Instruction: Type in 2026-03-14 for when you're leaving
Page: home
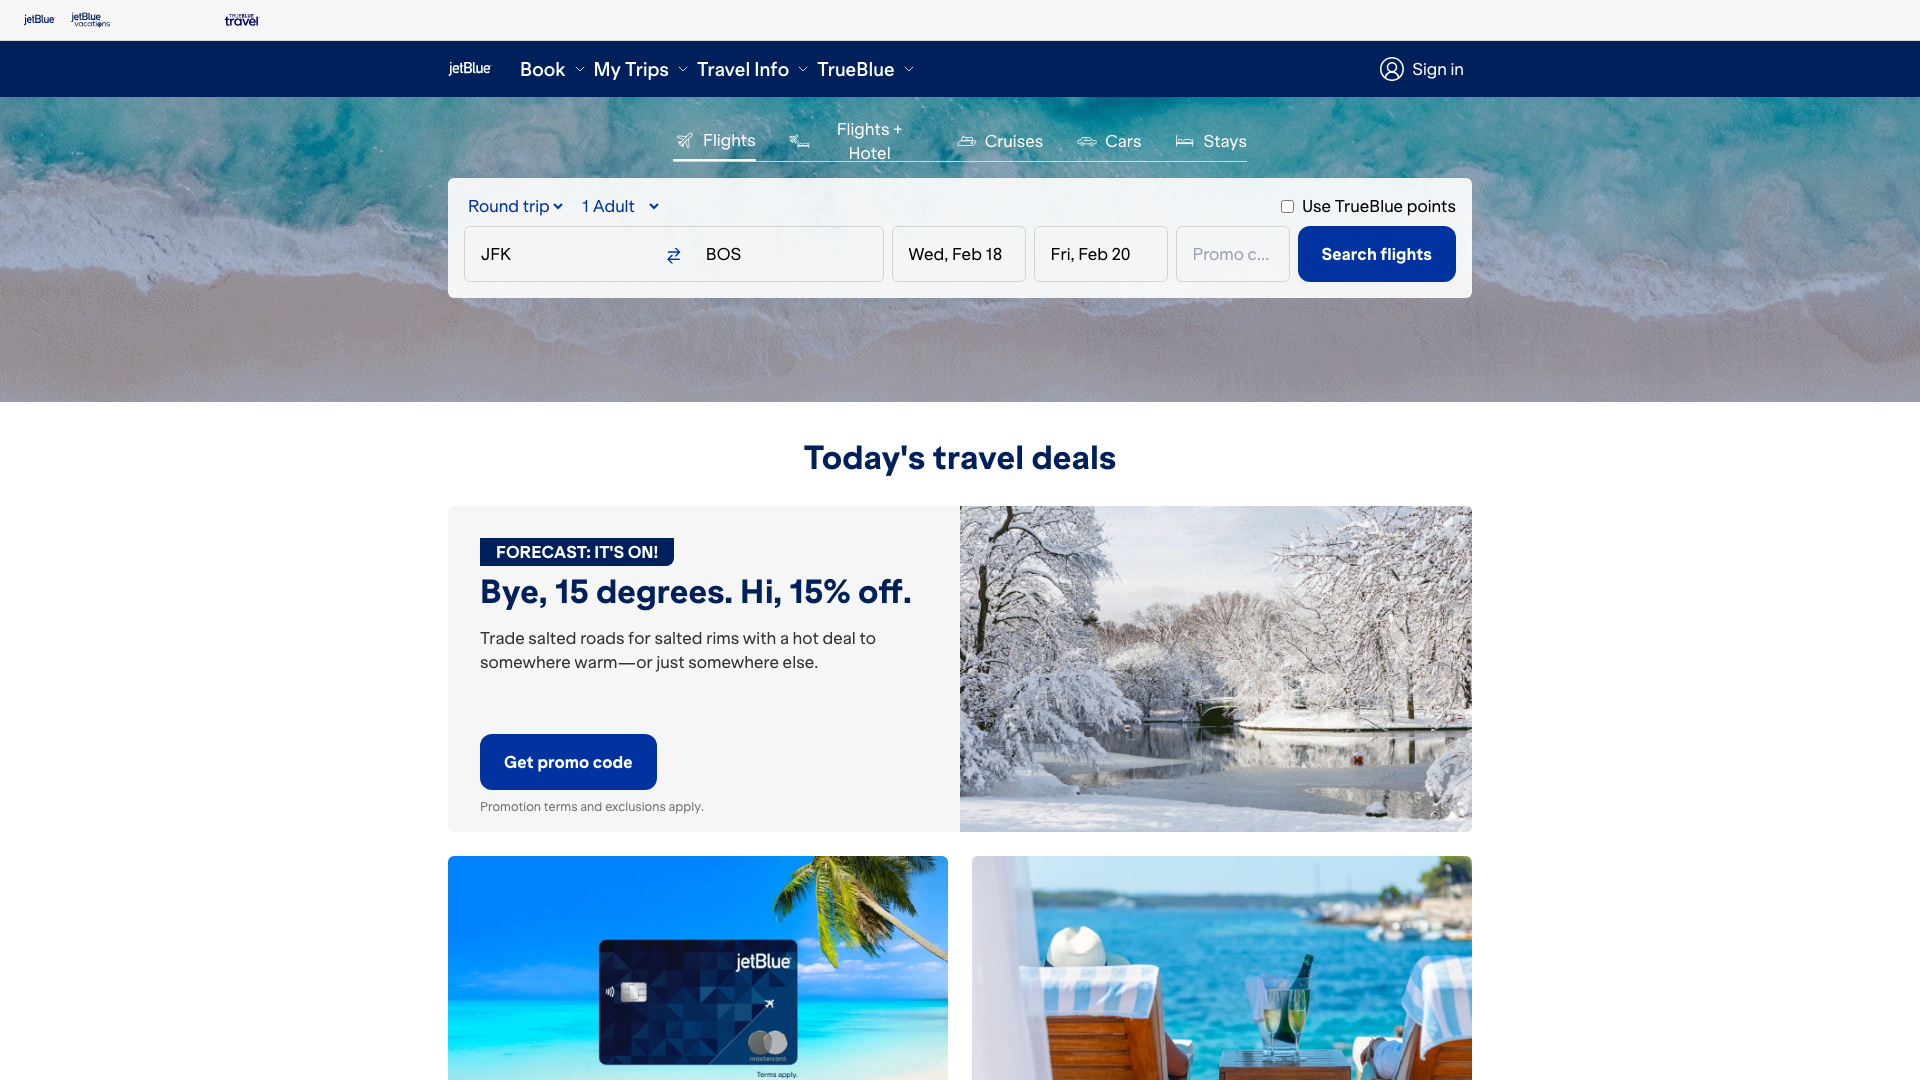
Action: type